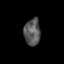
Tissue: skin
Cell type: Epithelial cells
Senescence score: 0.2875
Nuclear area (px): 426
Mean DAPI intensity: 88.758